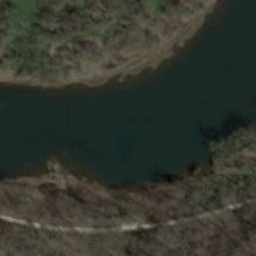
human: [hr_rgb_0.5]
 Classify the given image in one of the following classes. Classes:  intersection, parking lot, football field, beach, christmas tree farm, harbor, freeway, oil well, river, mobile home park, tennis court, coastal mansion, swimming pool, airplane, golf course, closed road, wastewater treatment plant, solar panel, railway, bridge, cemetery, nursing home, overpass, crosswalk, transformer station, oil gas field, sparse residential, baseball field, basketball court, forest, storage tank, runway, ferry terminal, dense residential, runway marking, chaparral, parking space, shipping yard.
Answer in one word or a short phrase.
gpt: river